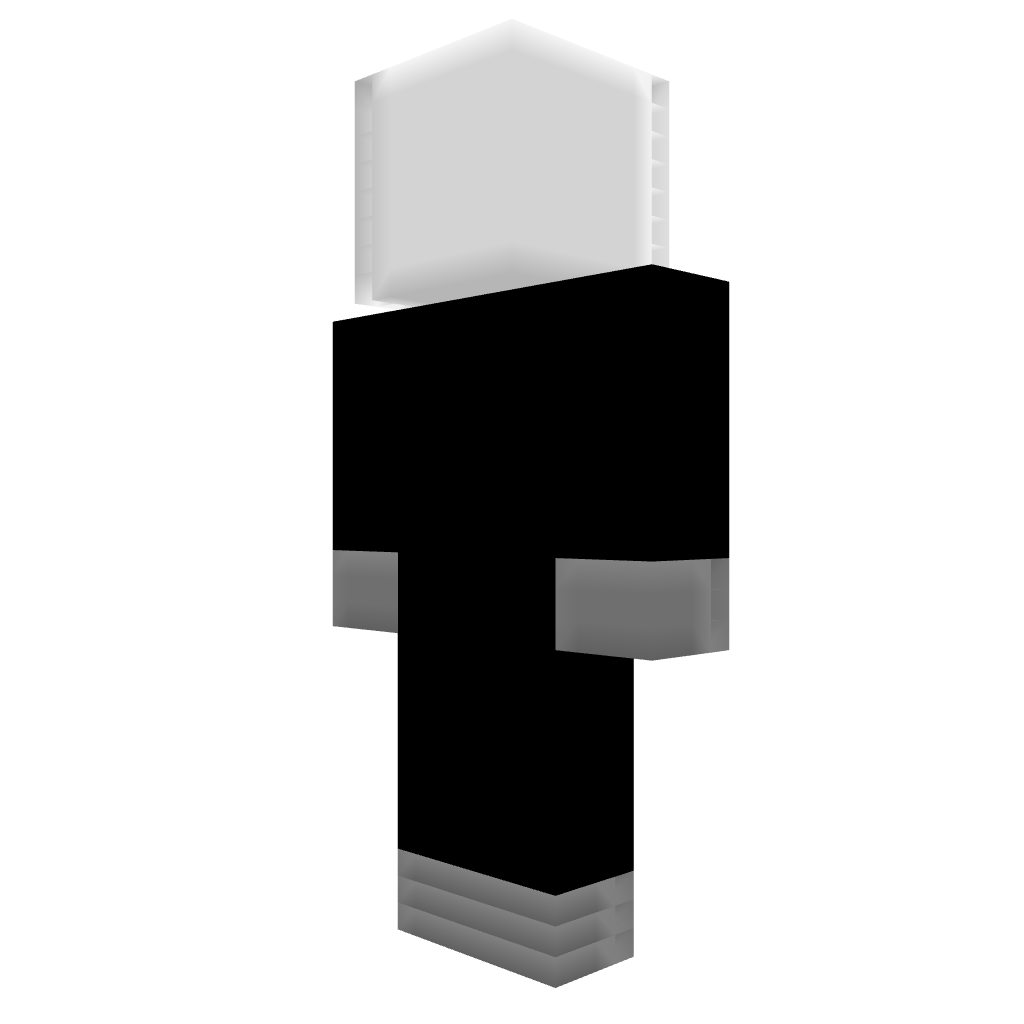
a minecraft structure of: Slenderman high quality